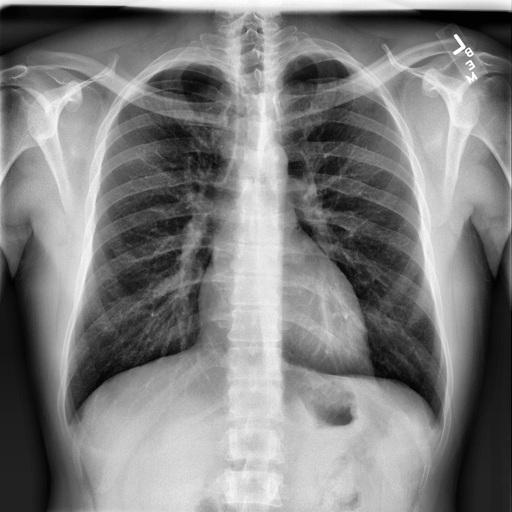
Finding: NORMAL